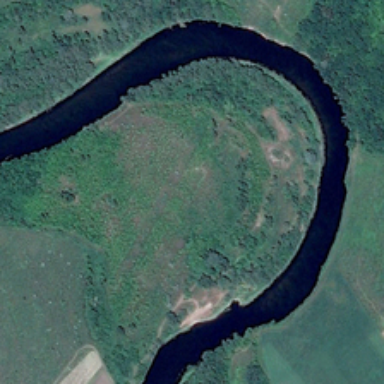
Many green trees are in two sides of a curved black river .